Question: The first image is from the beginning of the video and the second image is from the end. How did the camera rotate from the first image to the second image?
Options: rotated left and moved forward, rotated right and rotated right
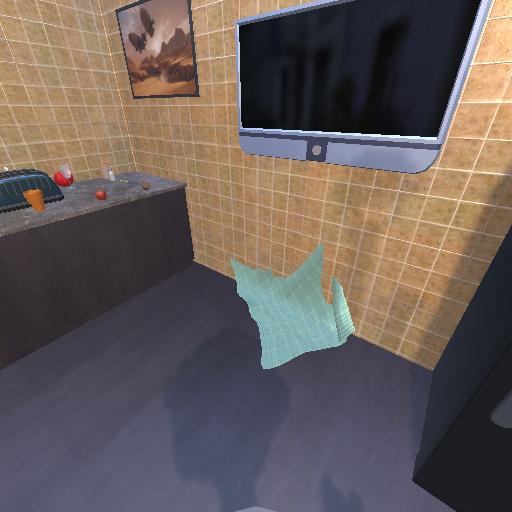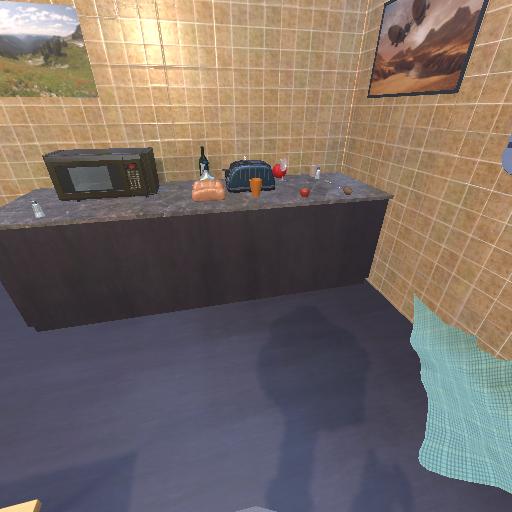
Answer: rotated left and moved forward